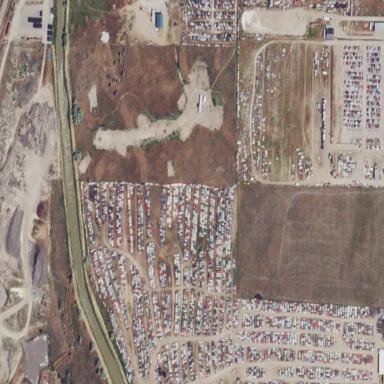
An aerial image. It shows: Scrap yard situated in industrial area.